Question: The new in the new works really great.
They use "" to display the options.
But how can I display a to the of the menu item?

Or like in the app.
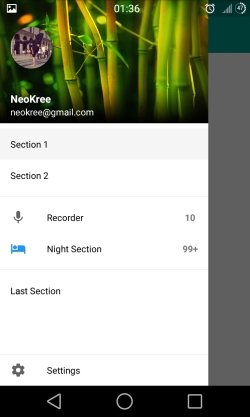
Answer: Starting from version 23 of appcompat-v7 'NavigationView' supports action views, so it is quite easy to implement counter yourself.
1. Create counter layout, i.e. menu_counter.xml: <?xml version="1.0" encoding="utf-8"?>
<TextView xmlns:android="http://schemas.android.com/apk/res/android"
android:layout_width="wrap_content"
android:layout_height="match_parent"
android:gravity="center_vertical"
android:textAppearance="@style/TextAppearance.AppCompat.Body2" />
2. Reference it in your drawer menu xml, i.e. menu/drawer.xml: <item
...
app:actionLayout="@layout/menu_counter" />
'app''android'
Alternatively you can manually set action view with 'MenuItem.setActionView()' method.
1. Find menu item and set counter: private void setMenuCounter(@IdRes int itemId, int count) {
TextView view = (TextView) navigationView.getMenu().findItem(itemId).getActionView();
view.setText(count > 0 ? String.valueOf(count) : null);
}
Note, that you will need to use <URL> if you have to support Android 2.x versions.